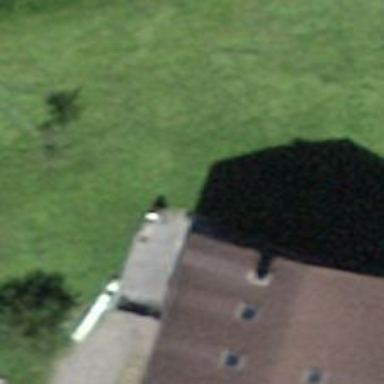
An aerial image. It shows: Simple house.